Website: lowes
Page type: payment
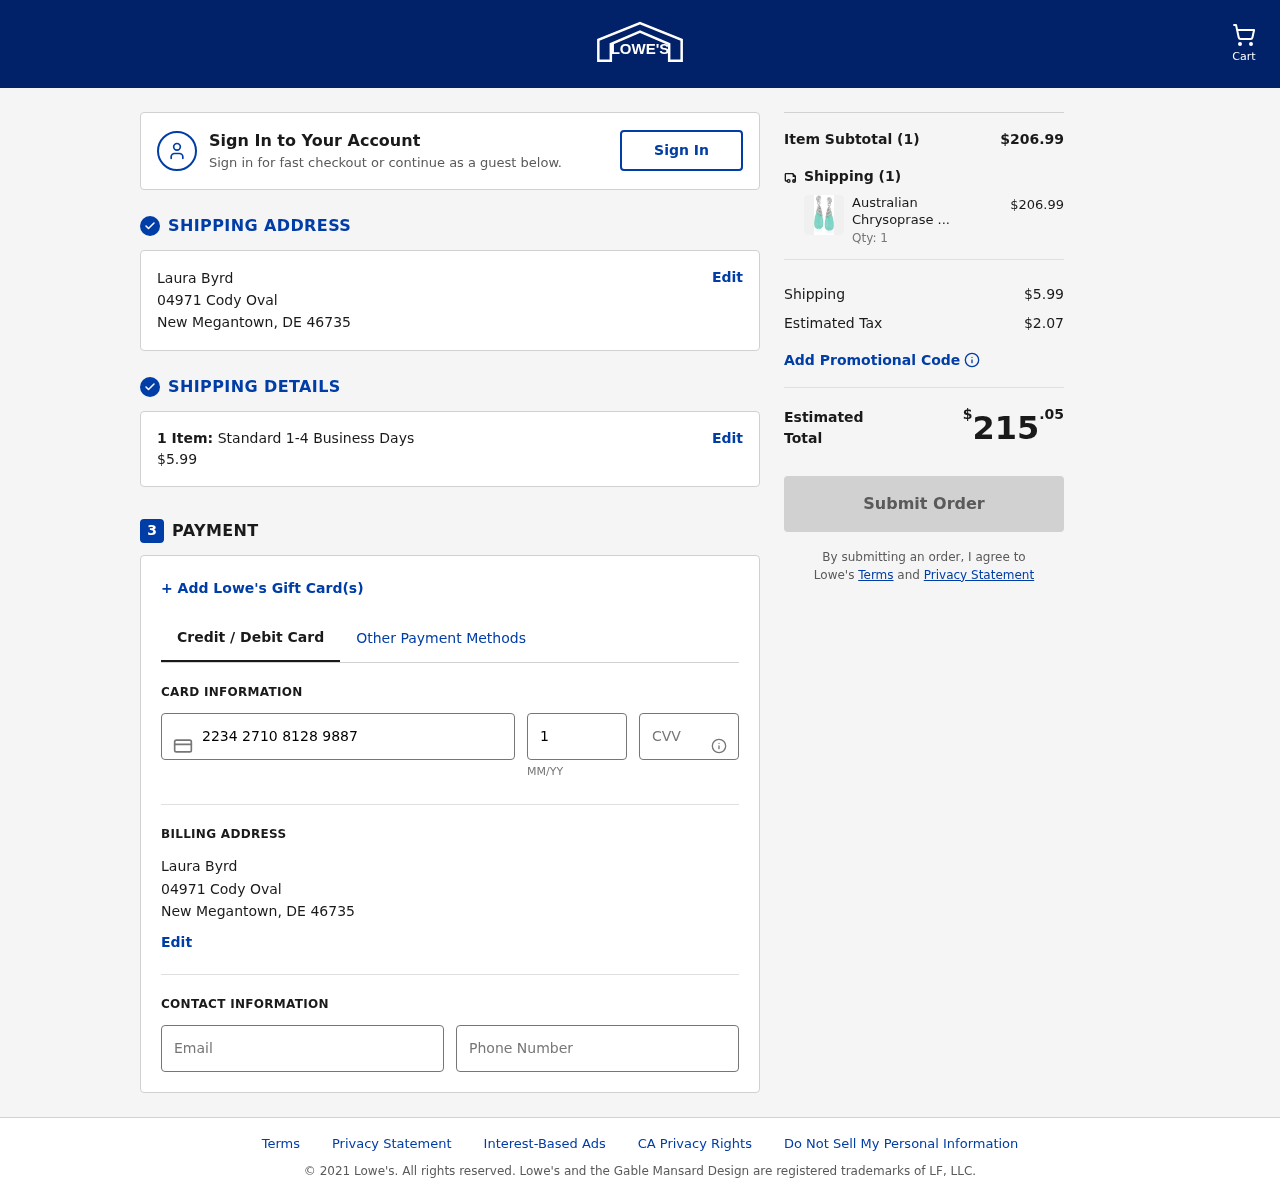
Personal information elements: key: PII_CARD_CVV
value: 820
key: PII_CARD_EXPIRY
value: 12/29
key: PII_CARD_NUMBER
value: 2234 2710 8128 9887
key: PII_CITY
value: New Megantown
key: PII_EMAIL
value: lbyrd@gmail.com
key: PII_FULLNAME
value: Laura Byrd
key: PII_PHONE
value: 3254881338
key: PII_POSTCODE
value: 46735
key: PII_STATE_ABBR
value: DE
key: PII_STREET
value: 04971 Cody Oval
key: PII_FULLNAME2
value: Laura Byrd
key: PII_STREET2
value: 04971 Cody Oval
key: PII_CITY2
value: New Megantown
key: PII_STATE_ABBR2
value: DE
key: PII_POSTCODE2
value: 46735
Product elements: key: PRODUCT1_NAME
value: Australian Chrysoprase Elongated with Cubic Zirconia Overlay Teardrop Earrings
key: PRODUCT1_PRICE
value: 206.99
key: PRODUCT1_QUANTITY
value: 1
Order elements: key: ORDER_NUM_ITEMS
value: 1
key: ORDER_SHIPPING_COST
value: $5.99
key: ORDER_NUM_ITEMS2
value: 1
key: ORDER_SUBTOTAL
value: $206.99
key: ORDER_NUM_ITEMS3
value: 1
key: ORDER_SHIPPING_COST2
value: $5.99
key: ORDER_TAX
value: $2.07
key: ORDER_TOTAL
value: $215.05